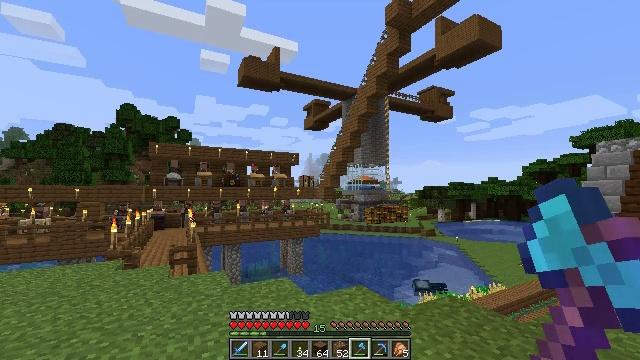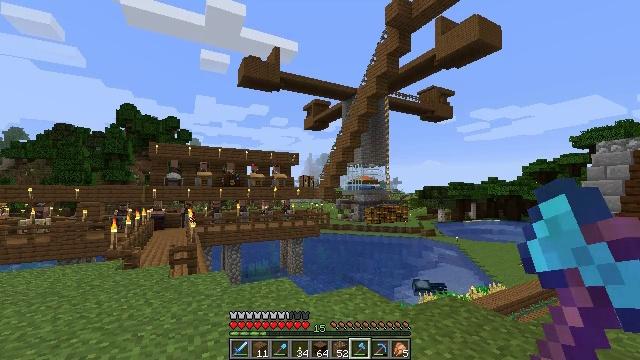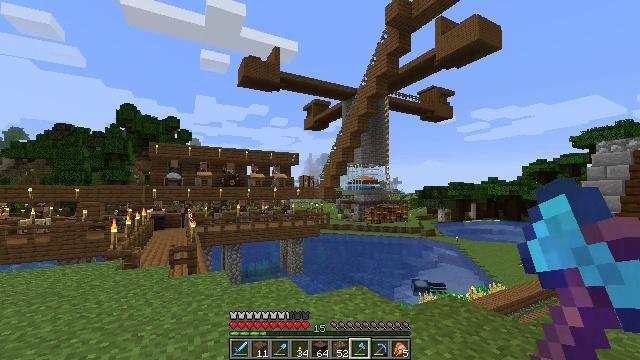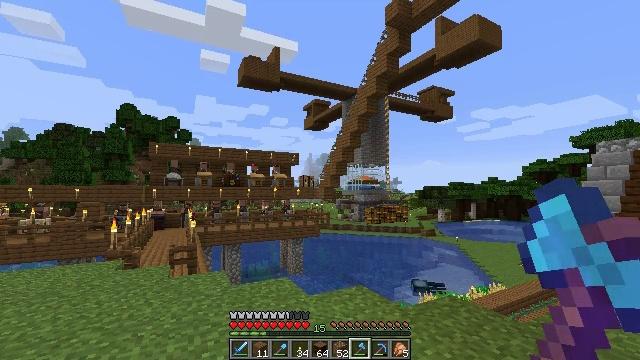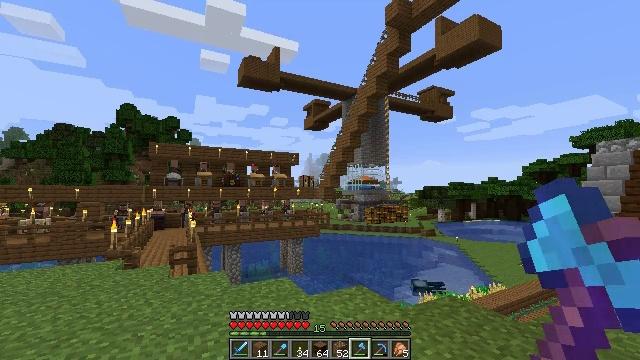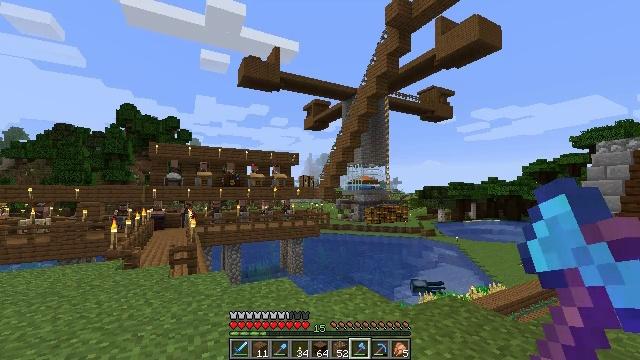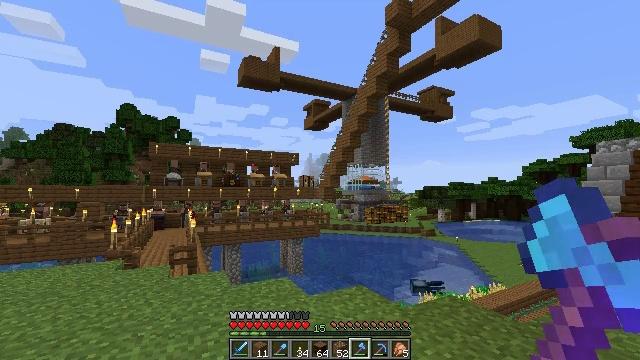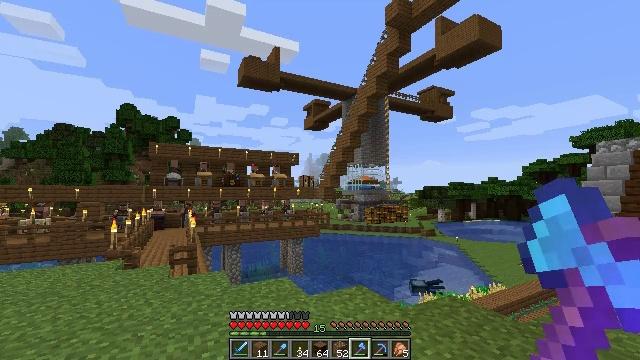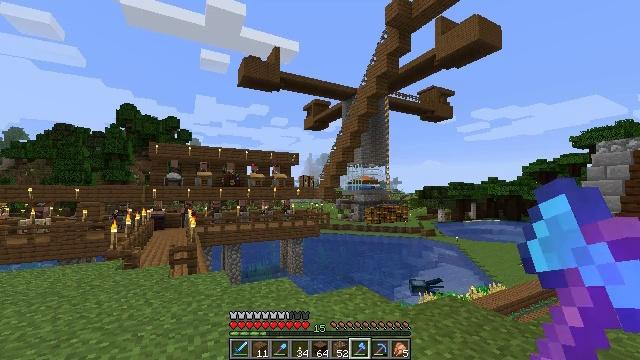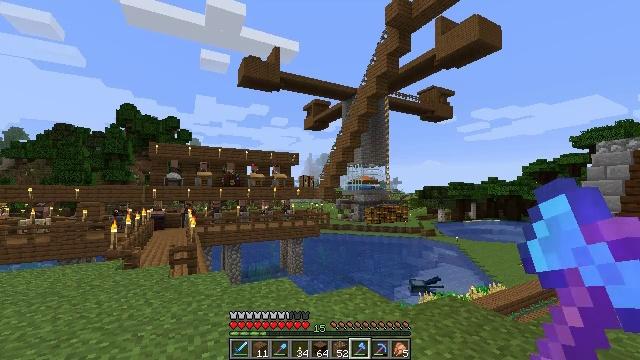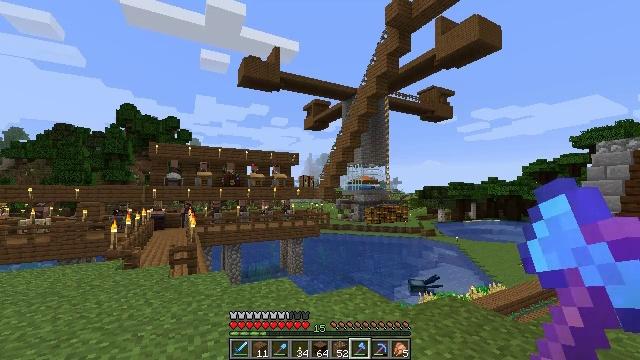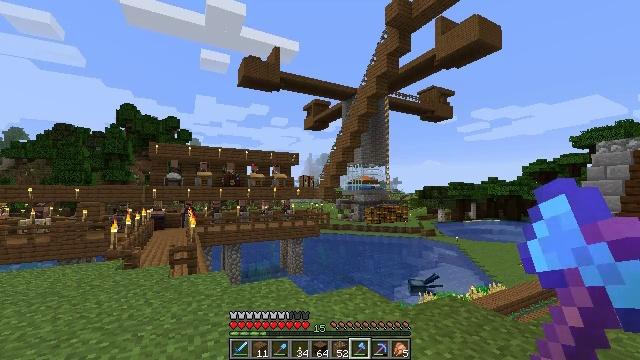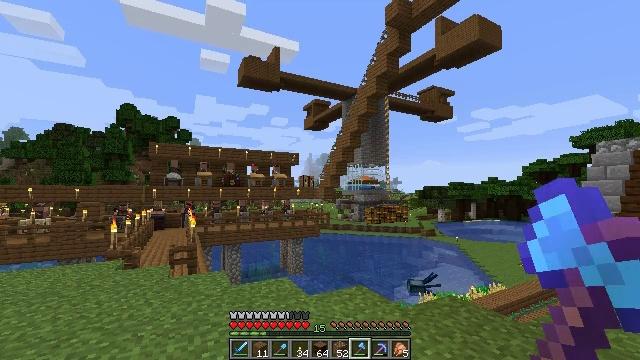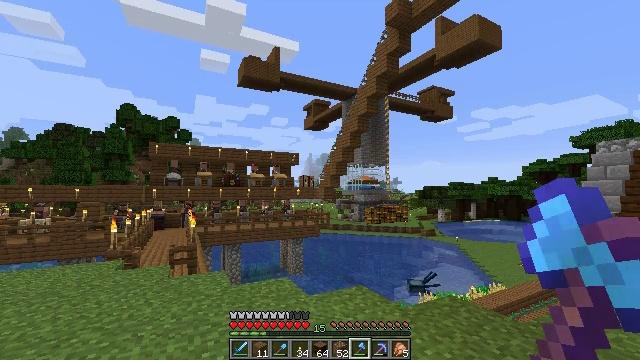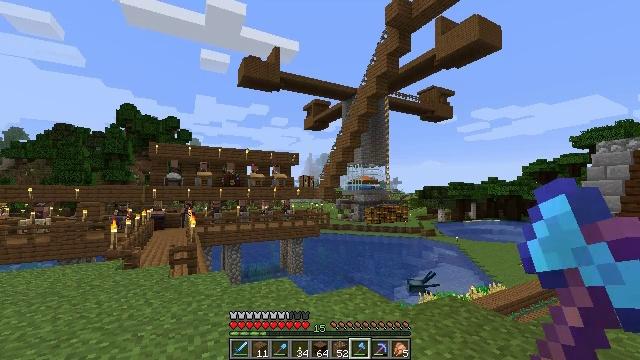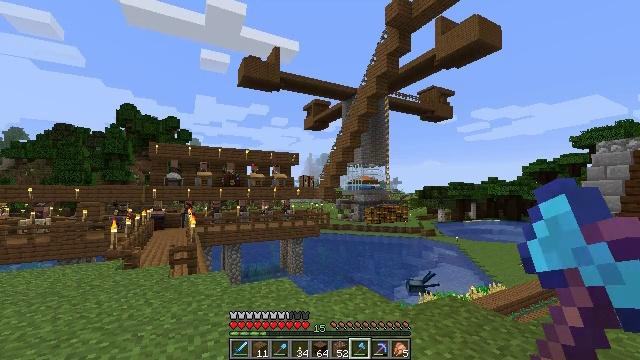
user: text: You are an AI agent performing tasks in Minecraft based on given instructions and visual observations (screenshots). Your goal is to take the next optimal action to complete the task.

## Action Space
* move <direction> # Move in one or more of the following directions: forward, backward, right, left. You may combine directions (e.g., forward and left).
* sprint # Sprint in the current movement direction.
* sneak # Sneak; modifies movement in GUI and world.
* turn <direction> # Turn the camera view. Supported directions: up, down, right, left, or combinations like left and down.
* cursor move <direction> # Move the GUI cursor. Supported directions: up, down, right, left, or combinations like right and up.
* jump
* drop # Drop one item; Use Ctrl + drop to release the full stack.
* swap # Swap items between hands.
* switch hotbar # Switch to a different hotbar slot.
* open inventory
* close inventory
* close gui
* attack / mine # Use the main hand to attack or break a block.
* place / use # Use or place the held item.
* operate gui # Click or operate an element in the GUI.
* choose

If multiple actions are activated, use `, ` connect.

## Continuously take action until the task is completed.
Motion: motion action
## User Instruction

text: Interact with the crafting table to create a spruce pressure plate.
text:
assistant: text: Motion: no_op
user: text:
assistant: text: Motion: no_op
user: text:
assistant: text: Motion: no_op
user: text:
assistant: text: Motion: no_op
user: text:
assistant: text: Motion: no_op
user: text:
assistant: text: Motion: no_op
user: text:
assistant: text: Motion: no_op
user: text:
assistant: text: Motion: no_op
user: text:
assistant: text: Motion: no_op
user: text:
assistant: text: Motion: no_op
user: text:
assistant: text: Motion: no_op
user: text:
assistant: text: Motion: no_op
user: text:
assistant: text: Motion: no_op
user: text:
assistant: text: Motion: no_op
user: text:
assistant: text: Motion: no_op
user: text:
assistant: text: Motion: no_op
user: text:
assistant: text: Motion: no_op
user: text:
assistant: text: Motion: no_op
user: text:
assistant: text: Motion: no_op
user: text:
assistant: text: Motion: no_op
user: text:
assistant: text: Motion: no_op
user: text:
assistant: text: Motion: no_op
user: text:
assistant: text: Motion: no_op
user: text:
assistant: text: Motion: no_op
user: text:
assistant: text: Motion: no_op
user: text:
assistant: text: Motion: no_op
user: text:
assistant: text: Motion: no_op
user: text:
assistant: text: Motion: no_op
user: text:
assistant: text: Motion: no_op
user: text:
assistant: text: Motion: no_op